Question: I'm trying to upload a file to this directory:

with this code:
'''
<?php
$target_dir = "../../assets/image/product/";
$target_file = $target_dir . basename($_FILES["fileToUpload"]["name"]);
$image = $_POST['fileToUpload'];
$add = $_POST['add'];
$merk = $_POST['merk'];
$category = $_POST['category'];
$color = $_POST['color'];
$size = $_POST['size'];
$price = $_POST['price'];
$stock = $_POST['stock'];
if(isset($add)){
move_uploaded_file($_FILES["fileToUpload"]["tmp_name"], $target_file);
mysql_query("INSERT INTO item VALUES('','$merk','$category','$color','$size','$price','$stock','$image')");
echo "<script>window.location='item.php';</script>";
}
?>
'''
but the uploaded file is not appearing in target directory
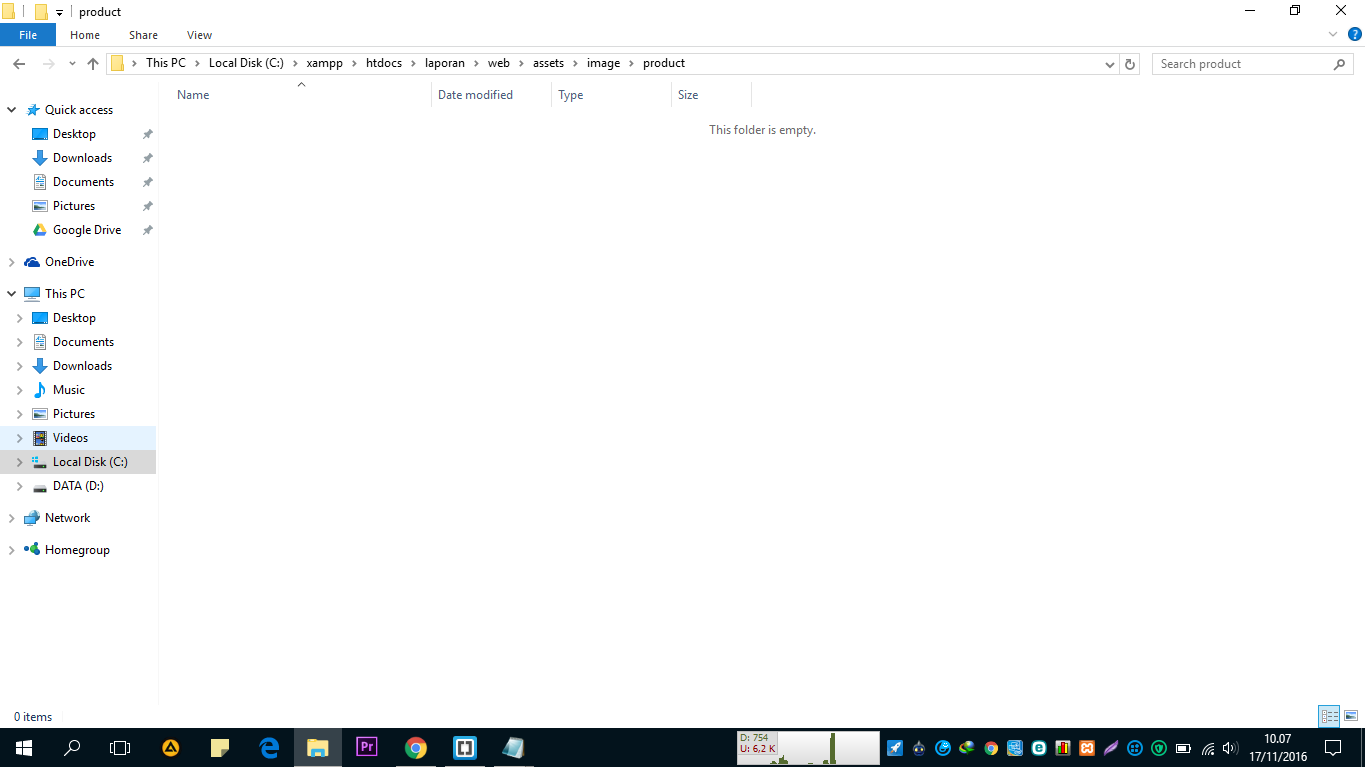
Answer: Make sure you have add 'enctype="multipart/form-data"' to your '<form>' element in your html file